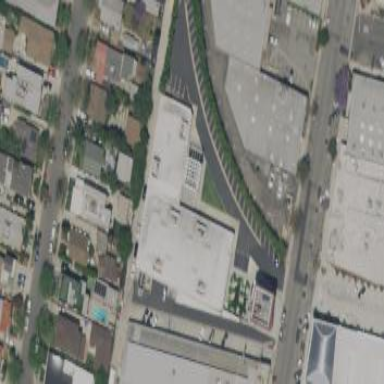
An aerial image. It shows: Commercial building.